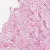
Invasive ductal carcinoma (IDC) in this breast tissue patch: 0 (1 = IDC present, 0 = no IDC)